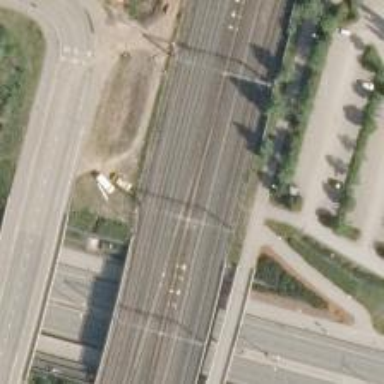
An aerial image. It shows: Man-made bridge.